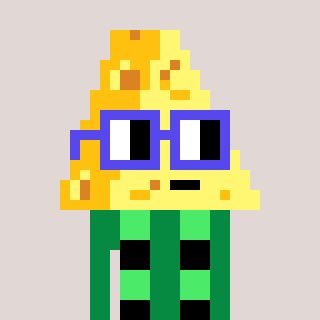
a pixel art character with square blue glasses, a cheese-shaped head and a green-colored body on a warm background